Question: I need to delete rows where a datetime field is over 2 weeks old.
This is what I have came up with
'''
$duration = Date::WEEK * 2; // int(<PHONE>)
$query = 'DELETE FROM properties
WHERE TIMEDIFF(' . date(DATE_ISO8601) . ', reserved_datetime) > ' . $duration;
'''
I don't often write complicated queries (preferring to do stuff in PHP, where I'm more comfortable) but I'd like to know more about them, plus doing this sort of thing in PHP would be very inefficient and I am handling a large amount of rows.
Anyone know what I'm doing wrong? Cheers.
## Update
I gave <URL> a shot, changing it slightly in phpMyAdmin to SELECT just so I could see what was going on.
This is what I used
'''
SELECT *
FROM properties
WHERE date_sub( 'reserved_datetime' , INTERVAL 2 week ) >0
LIMIT 0 , 30
'''
The only problem however, is that it has returned rows where the 'reserved_datetime' is '2010-02-28 10:45:59', definitely less than 2 weeks ago (from now).
I thought of checking MySQL's internal date. I have been using 'date(DATE_ISO8601)' in my queries, because MySQL's 'NOW()' wasn't exactly right (it just returned if interested '2010-02-28 20:09:19').
Is there a way to specify the current date in that query? Any other suggestions?
Many thanks
## Another Update
Here is a screenshot from phpMyAdmin that may demonstrate anything better than my words can. Oh, and the reason it has returned 3 only is because all the others have blank values, i.e. '0000-00-00 00:00:00'

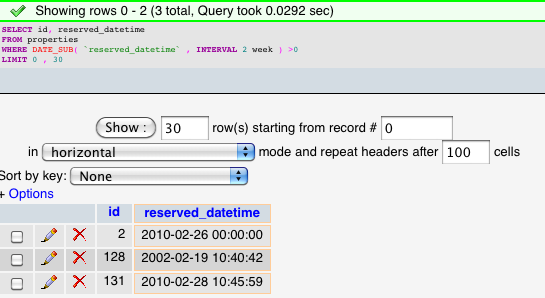
Answer: Use:
'''
FROM PROPERTIES p
WHERE p.reserved_datetime <= DATE_SUB(NOW(), INTERVAL 2 WEEK)
'''
Mind that because of using 'NOW()', the two week old date will include the time portion.